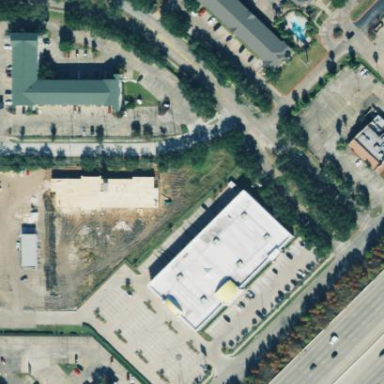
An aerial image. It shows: Building with furniture shop.